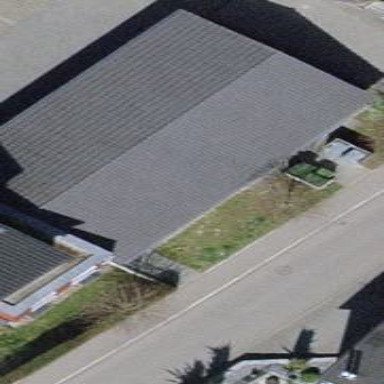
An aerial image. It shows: Garage.